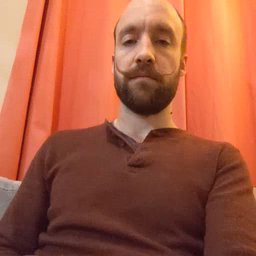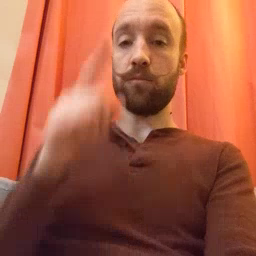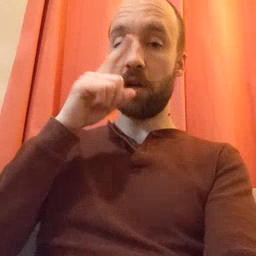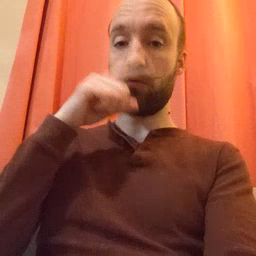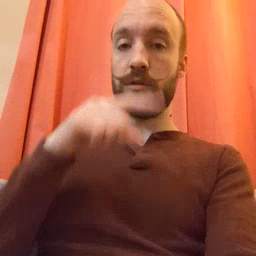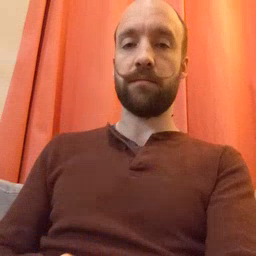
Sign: mouse